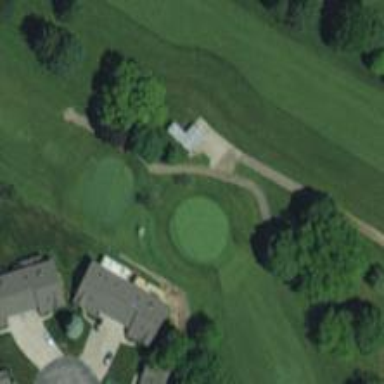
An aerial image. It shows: Service road used as golf cart path.